Field crop: maize
Growth stage: 2
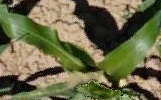
Species: maize